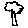
Label: tree